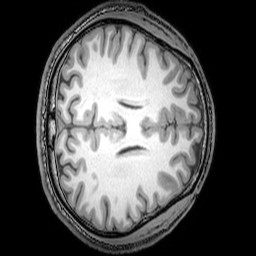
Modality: T1w
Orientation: axial
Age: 25
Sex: male
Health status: healthy
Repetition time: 0.081 s
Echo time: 0.037 s